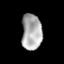
Tissue: lung
Cell type: Others
Senescence score: 0.2243
Nuclear area (px): 715
Mean DAPI intensity: 172.291